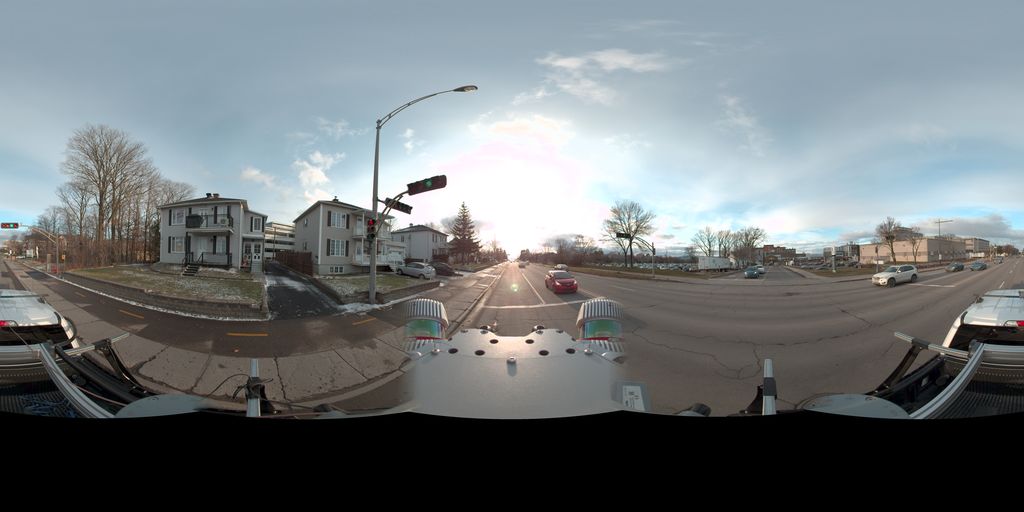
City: quebec_city